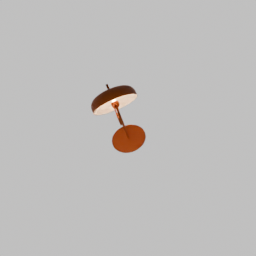
Label: lighting